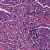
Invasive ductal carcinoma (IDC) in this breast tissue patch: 1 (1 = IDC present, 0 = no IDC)